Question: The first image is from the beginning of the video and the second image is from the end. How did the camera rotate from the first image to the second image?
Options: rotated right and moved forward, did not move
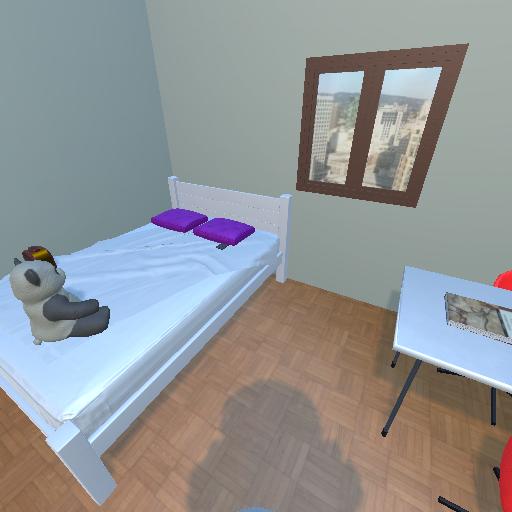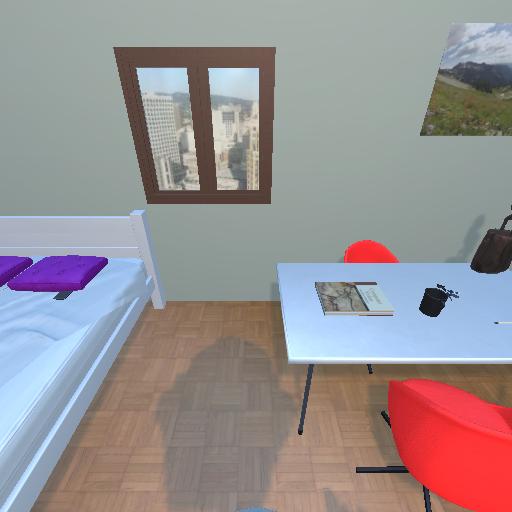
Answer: rotated right and moved forward